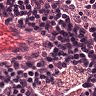
Metastatic tissue present: no